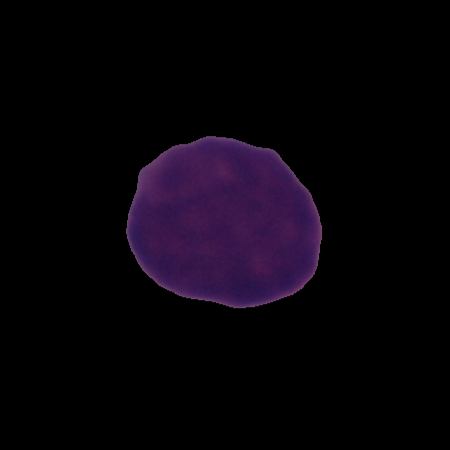
Label: cancer